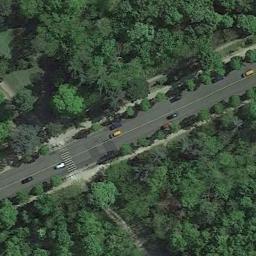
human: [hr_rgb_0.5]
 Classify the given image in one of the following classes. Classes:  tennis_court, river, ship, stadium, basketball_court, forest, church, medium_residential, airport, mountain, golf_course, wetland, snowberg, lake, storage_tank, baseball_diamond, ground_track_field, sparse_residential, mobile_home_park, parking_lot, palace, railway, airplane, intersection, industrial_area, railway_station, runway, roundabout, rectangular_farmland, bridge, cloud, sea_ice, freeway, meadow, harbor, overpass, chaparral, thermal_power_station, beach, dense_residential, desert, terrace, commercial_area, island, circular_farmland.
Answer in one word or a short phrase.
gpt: freeway